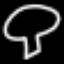
Label: mushroom